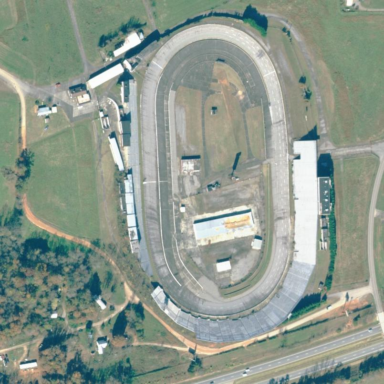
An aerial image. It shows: Asphalt raceway designed for motor sports.